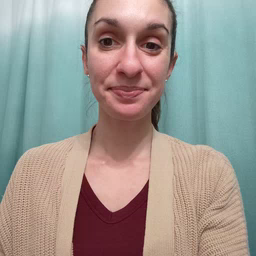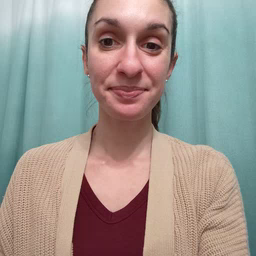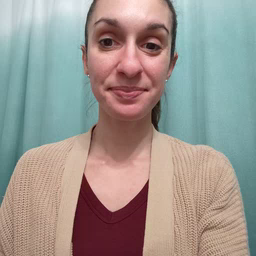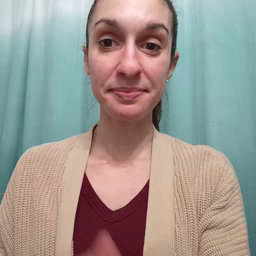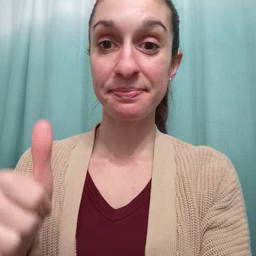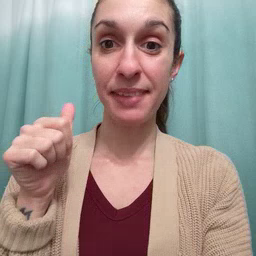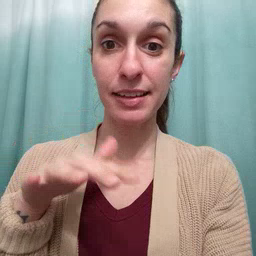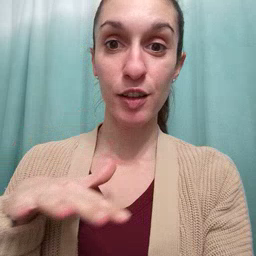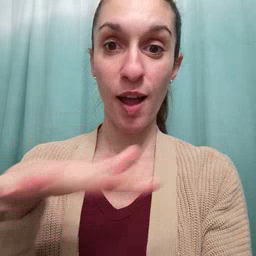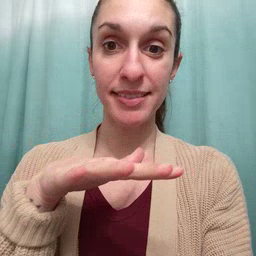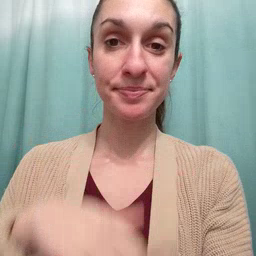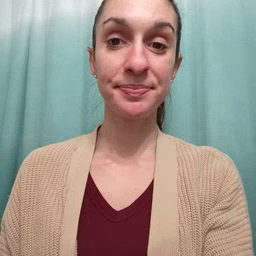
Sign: backyard